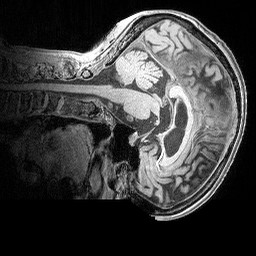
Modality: MP2RAGE
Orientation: sagittal
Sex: female
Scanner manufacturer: siemens
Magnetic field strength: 3 T
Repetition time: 5 s
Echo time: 0.00292 s